Question: Why does this:
'''
setTimeout(function(){
var myObj = {
'hello':'world',
'more':'things'
};
_.each(myObj, function(value, key){
console.log(key, value);
});
// why doesn't this output anything?
_.each(performance.timing, function(value, key){
console.log(key, value);
});
// just to make sure we can
console.log(performance.timing);
},500);
'''
'''
<script src="https://cdnjs.cloudflare.com/ajax/libs/underscore.js/1.8.3/underscore-min.js"></script>
'''
output this:
'''
> hello world
> more things
> PerformanceTiming {}
'''
I would expect the object's keys and values to get output the same as 'myobj'.
Underscore: <URL>
lodash: <URL>
Reproduces on Chrome 43.0.2357.81 and Firefox 38.0 on Ubuntu 14.04.2 LTS.

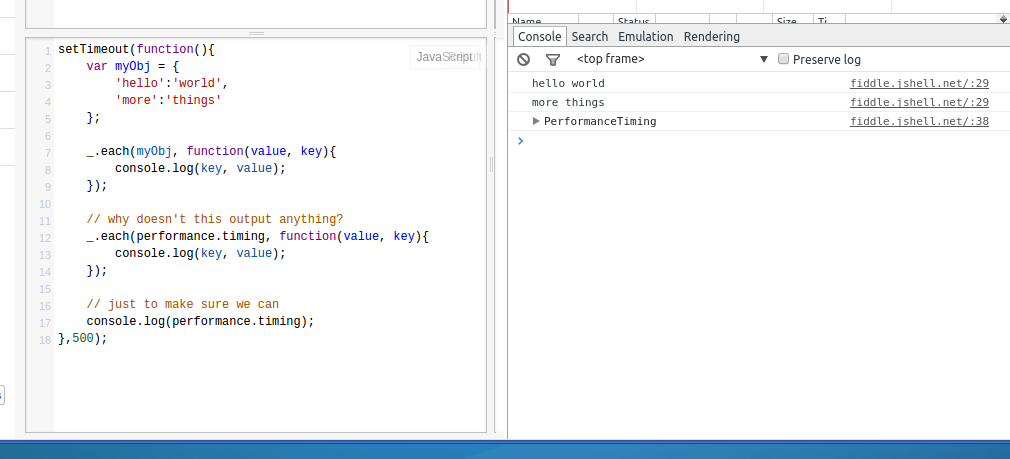
Answer: Only thing I can think of is host object weirdness. 'Object.keys(performance.timing)' returns and empty array. Also code behaves differently if it's run on the page vs run in the console.